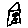
Label: house